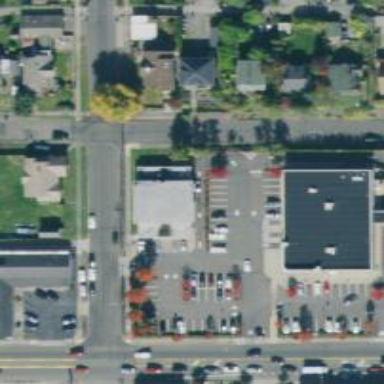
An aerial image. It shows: Parking space.